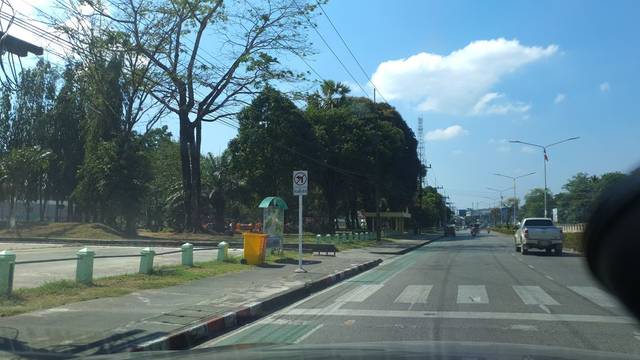
Region: Thailand
Coordinates: 9.961, 98.639